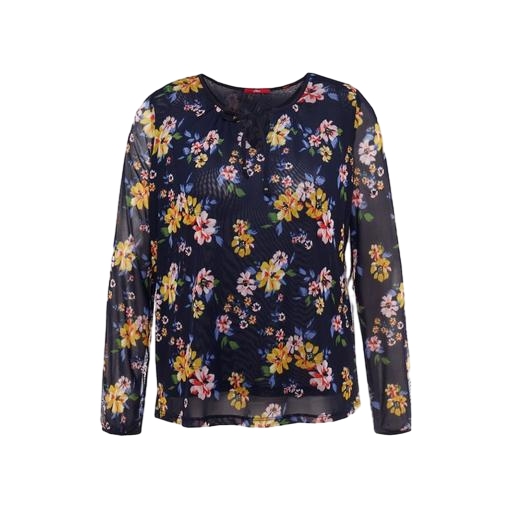
blue dillon-fit floral blouse, longsleeved blouse, blue floral-print shirt, white background